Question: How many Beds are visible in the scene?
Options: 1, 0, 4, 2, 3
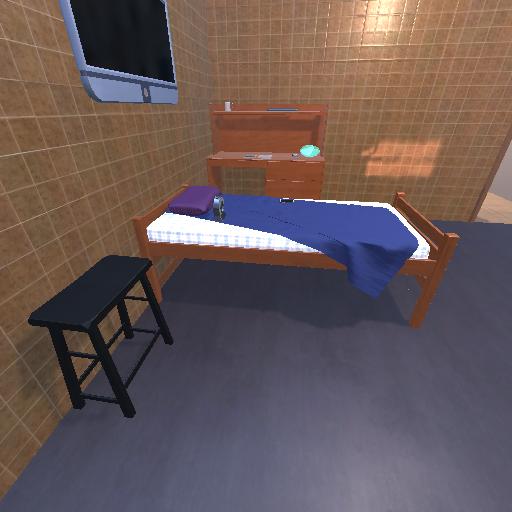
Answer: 1